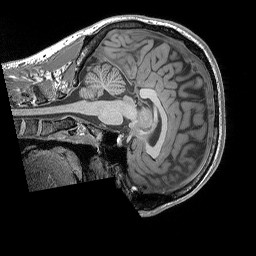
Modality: T1w
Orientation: sagittal
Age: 35
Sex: male
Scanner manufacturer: siemens
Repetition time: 2.25 s
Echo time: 0.00302 s